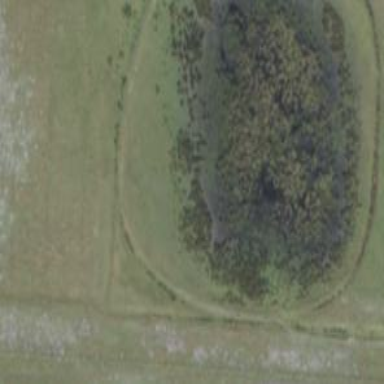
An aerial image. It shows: Marshy wetland area.